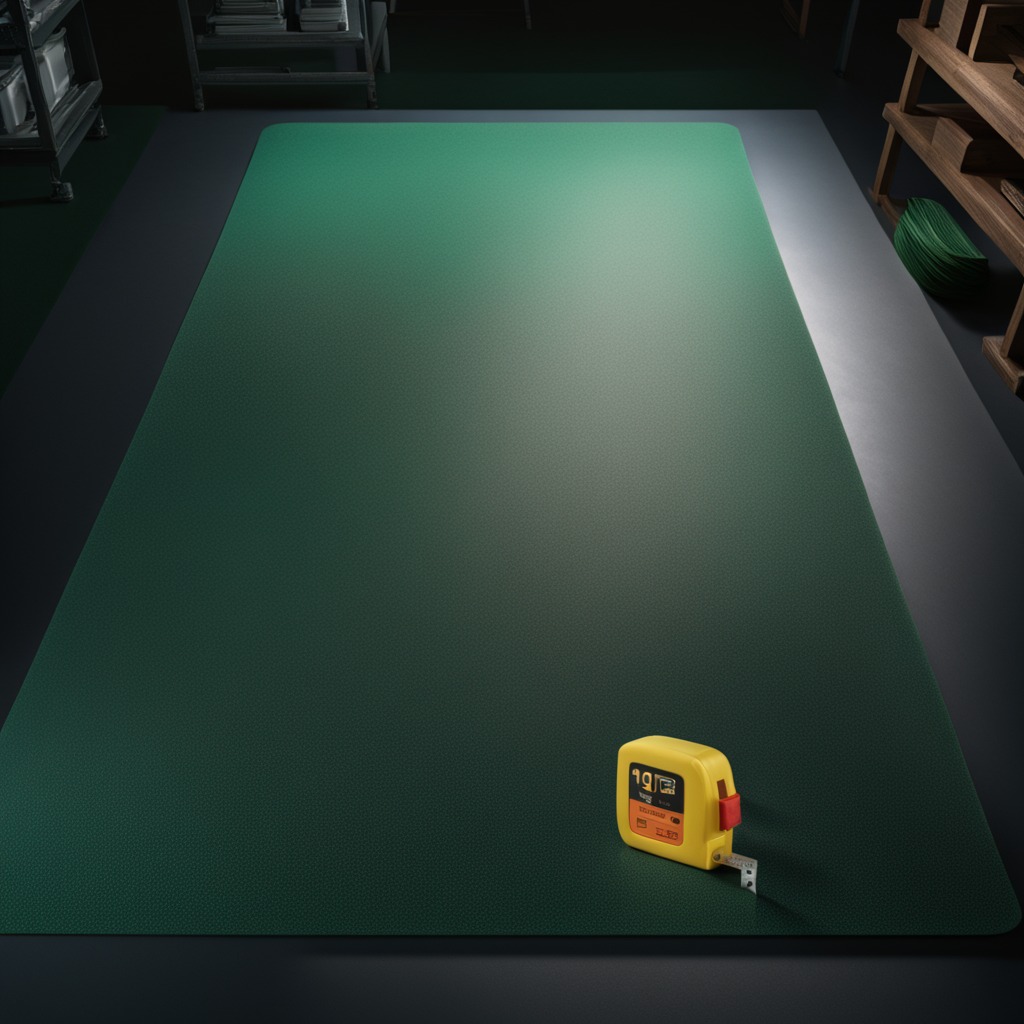
A measuring tape lying on the tabletop